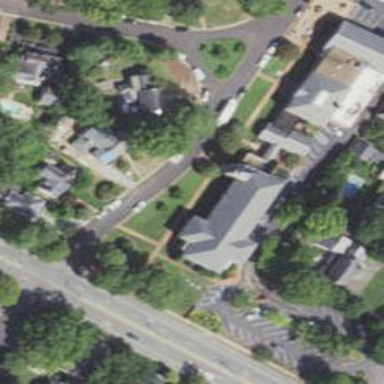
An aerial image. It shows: Building that is place of worship.